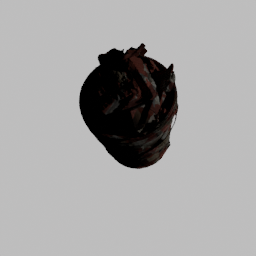
Label: tools